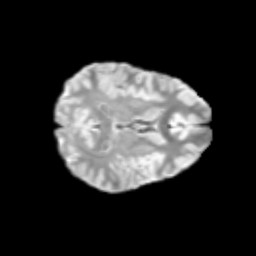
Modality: T2w
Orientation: axial
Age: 14
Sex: female
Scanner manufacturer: siemens
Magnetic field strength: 3 T
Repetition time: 3.8 s
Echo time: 0.07 s